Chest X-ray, PA view. Patient: 27 years old, sex F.
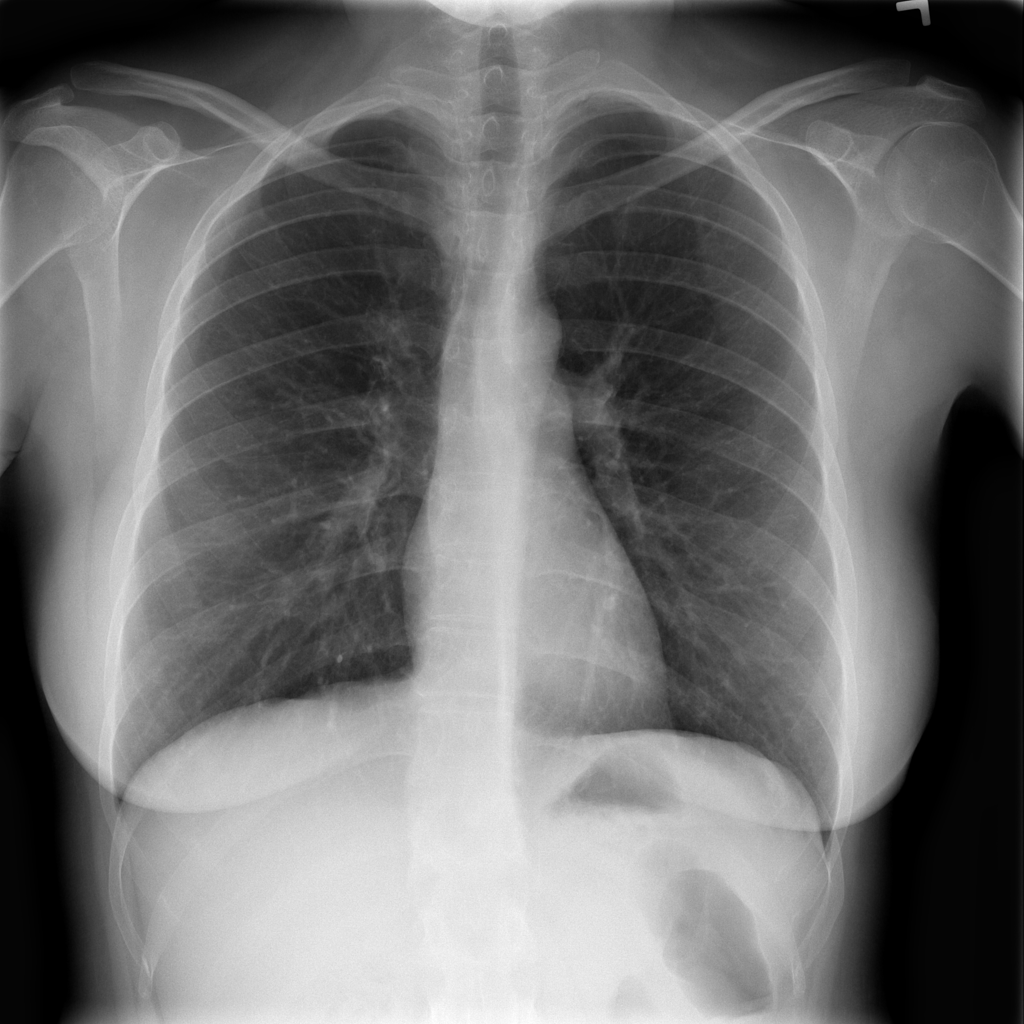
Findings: No Finding